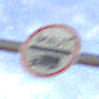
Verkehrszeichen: Mautpflicht
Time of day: MorningAfternoon
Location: Outdoor (Suburban)
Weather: PartlyCloudy
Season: NotSpecified
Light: Natural